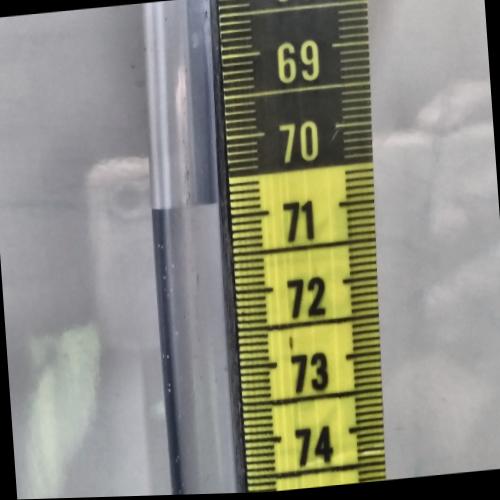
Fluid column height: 70.8 cm